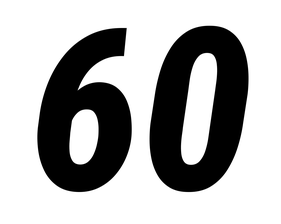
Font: Roboto-Italic_Condensed_ExtraBold_Italic